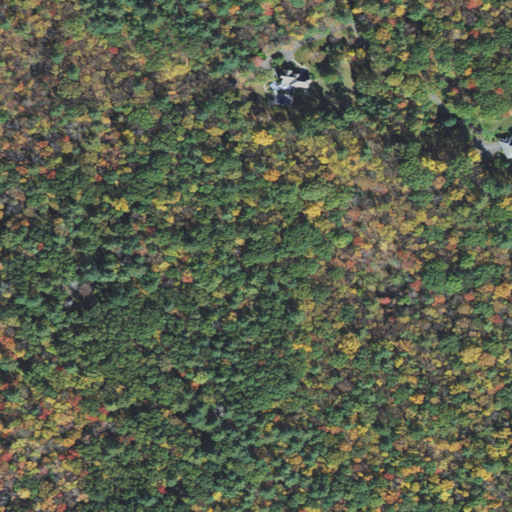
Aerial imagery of mountain in Massachusetts named Flat Hills containing deciduous forest, mixed forest, open development, and evergreen forest